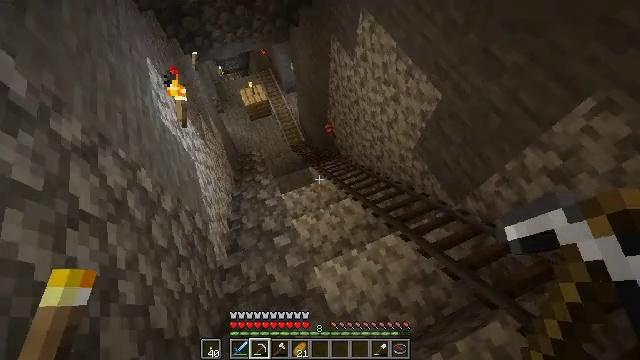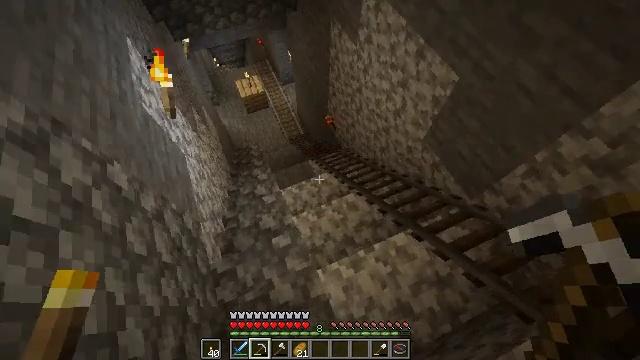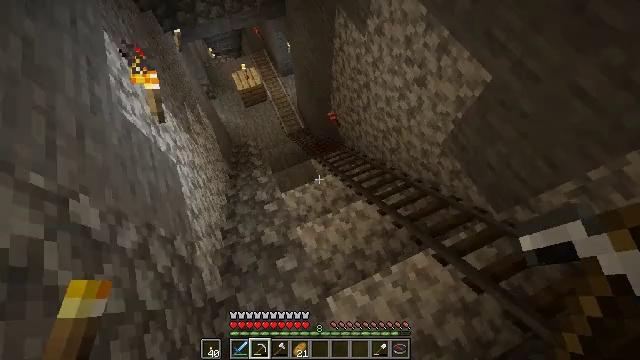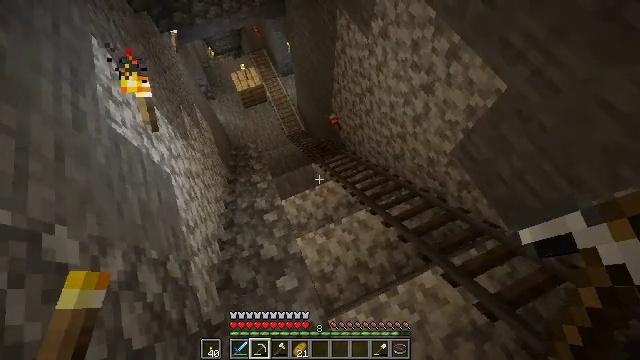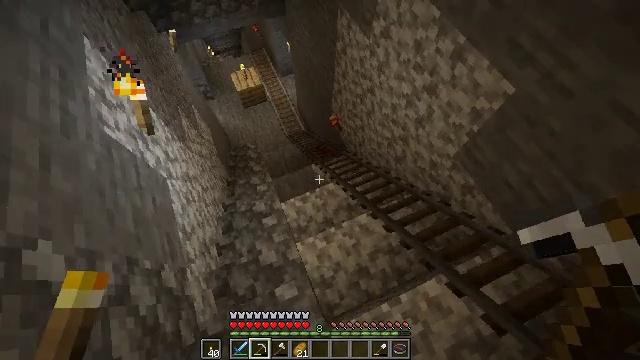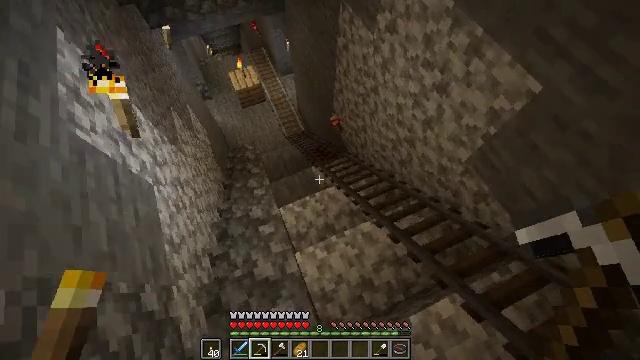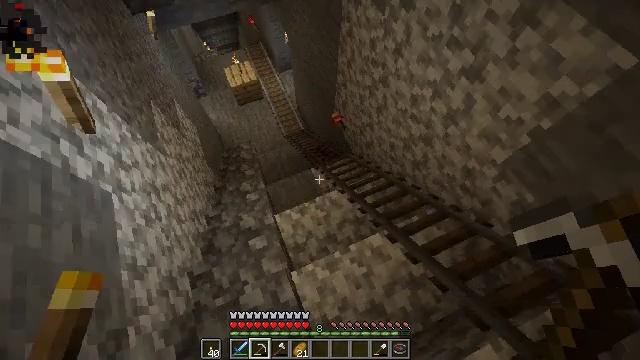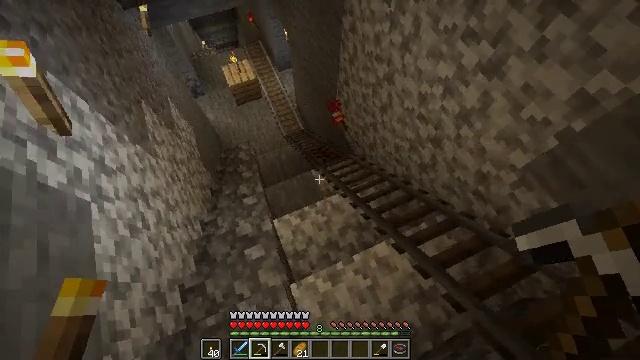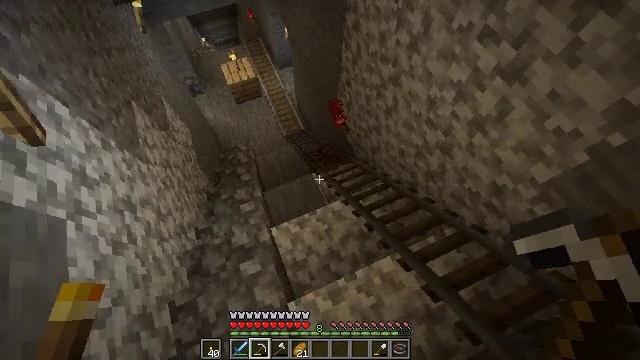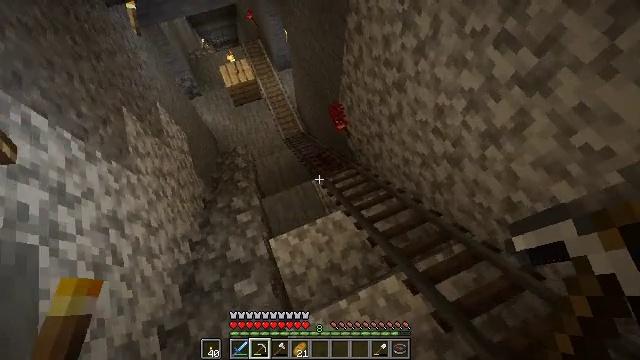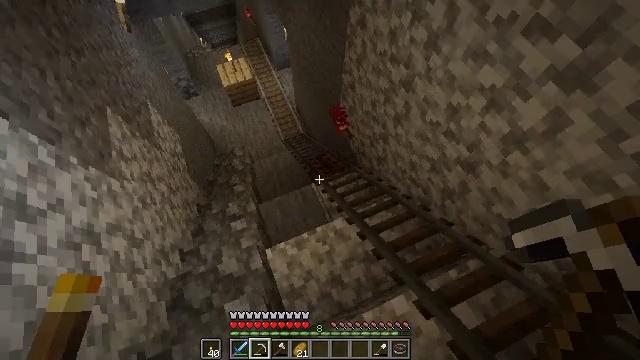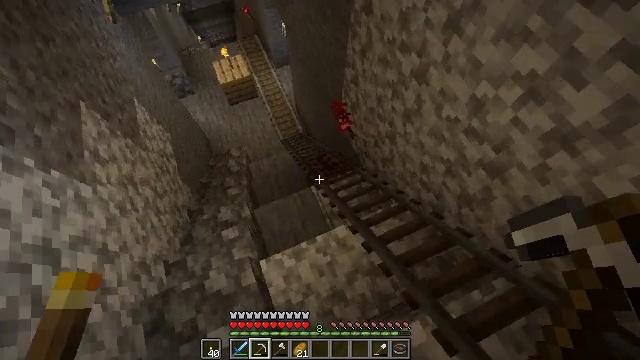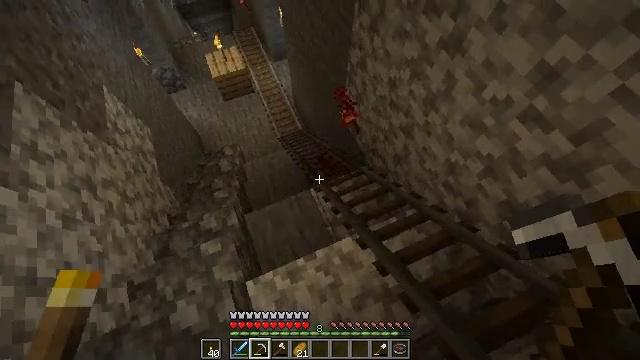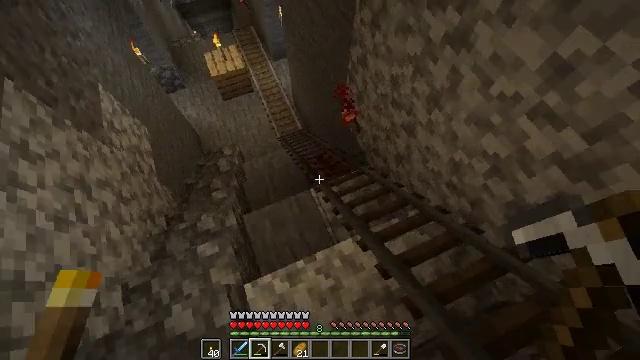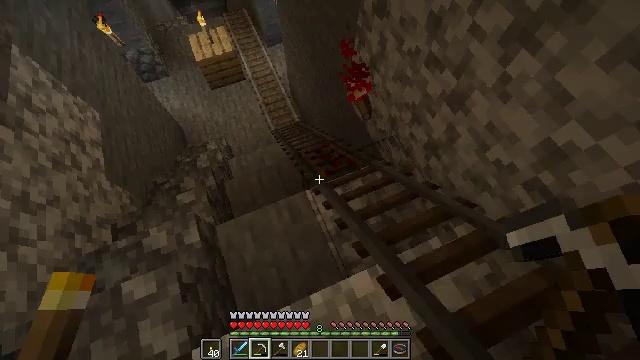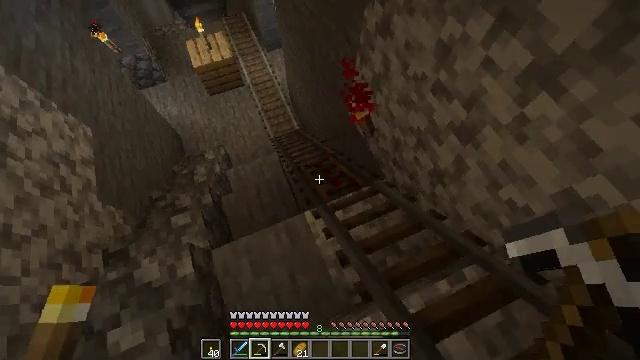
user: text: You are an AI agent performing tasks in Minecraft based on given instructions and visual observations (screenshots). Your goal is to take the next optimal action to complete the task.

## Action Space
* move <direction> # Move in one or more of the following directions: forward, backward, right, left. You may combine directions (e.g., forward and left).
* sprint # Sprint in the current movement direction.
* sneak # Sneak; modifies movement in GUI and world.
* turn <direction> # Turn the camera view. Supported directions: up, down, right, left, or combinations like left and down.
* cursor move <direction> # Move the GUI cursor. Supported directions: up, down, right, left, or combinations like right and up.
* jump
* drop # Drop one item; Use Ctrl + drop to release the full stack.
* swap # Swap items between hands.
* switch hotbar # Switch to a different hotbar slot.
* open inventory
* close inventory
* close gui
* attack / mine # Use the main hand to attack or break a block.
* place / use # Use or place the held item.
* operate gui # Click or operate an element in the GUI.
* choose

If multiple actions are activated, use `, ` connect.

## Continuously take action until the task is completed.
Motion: motion action
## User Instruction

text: Collect the redstone wall torch from the wall.
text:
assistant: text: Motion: move forward, turn down
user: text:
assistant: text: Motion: move forward, turn down
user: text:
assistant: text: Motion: move forward
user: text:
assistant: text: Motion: move forward
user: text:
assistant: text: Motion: move forward
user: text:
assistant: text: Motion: move forward
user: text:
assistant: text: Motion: move forward
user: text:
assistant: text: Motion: move forward
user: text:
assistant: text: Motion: move forward
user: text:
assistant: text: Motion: move forward
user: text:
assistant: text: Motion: move forward
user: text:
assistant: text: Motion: move forward
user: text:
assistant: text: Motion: move forward
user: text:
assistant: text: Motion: move forward
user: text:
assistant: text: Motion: move forward
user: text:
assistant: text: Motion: move forward
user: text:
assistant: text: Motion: no_op
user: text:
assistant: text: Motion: no_op
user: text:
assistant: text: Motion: no_op
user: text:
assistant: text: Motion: no_op
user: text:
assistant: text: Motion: no_op
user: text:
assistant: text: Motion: turn right and up
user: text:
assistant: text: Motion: turn right and up
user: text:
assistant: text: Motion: turn right and up
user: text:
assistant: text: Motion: turn right and up
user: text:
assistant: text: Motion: turn right and up
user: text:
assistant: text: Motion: turn right and up
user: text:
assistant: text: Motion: turn right and up
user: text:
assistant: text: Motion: turn right and up
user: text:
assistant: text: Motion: turn up